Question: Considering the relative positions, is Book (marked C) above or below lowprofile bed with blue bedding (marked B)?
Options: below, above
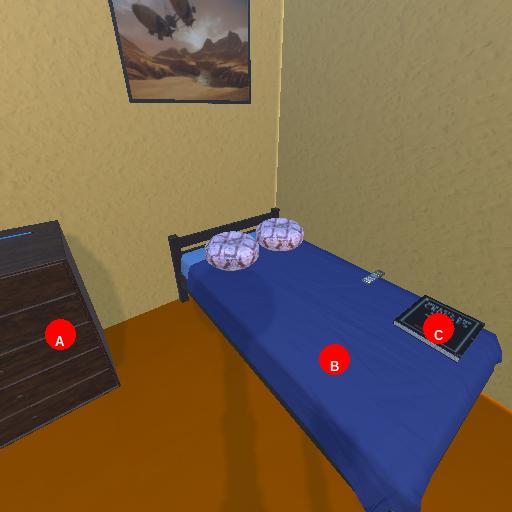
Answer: below